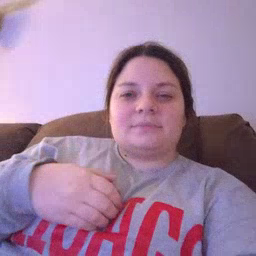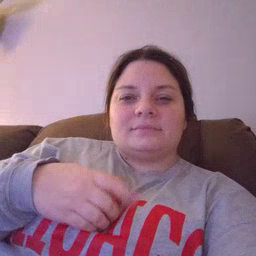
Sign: stairs